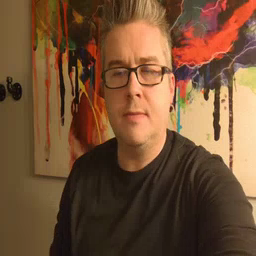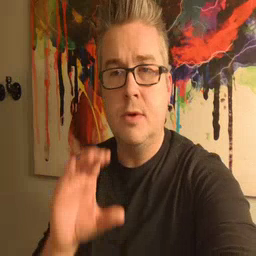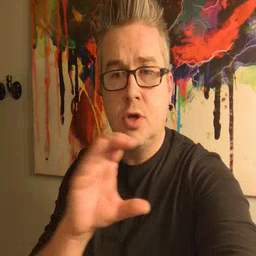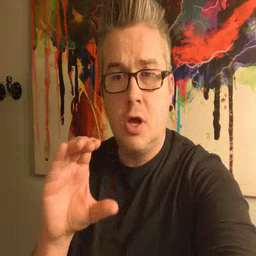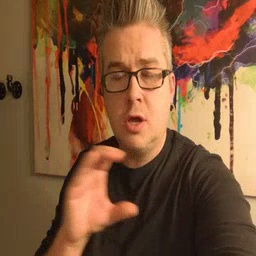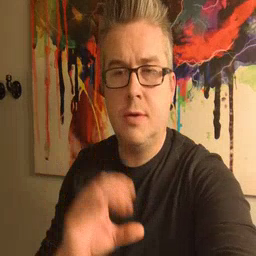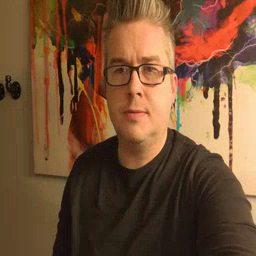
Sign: chocolate